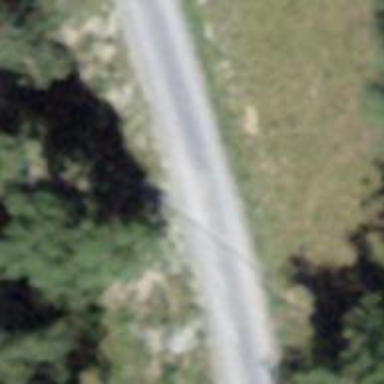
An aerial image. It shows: Service road with unpaved surface.